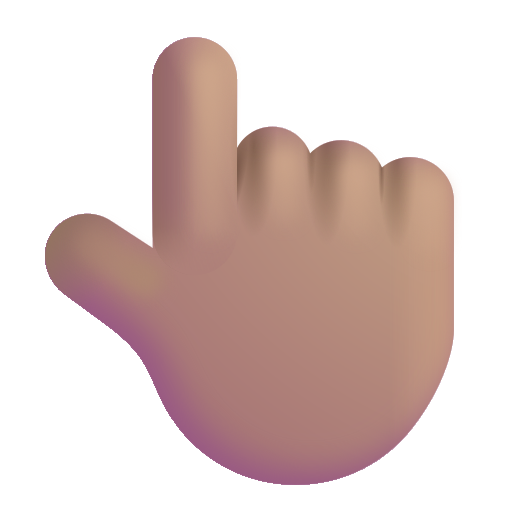
backhand index pointing up color